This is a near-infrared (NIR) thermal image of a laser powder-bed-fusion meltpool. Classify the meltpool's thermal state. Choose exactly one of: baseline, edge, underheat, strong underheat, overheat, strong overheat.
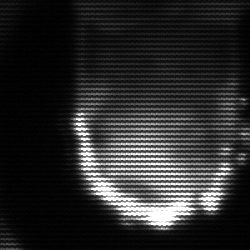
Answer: baseline